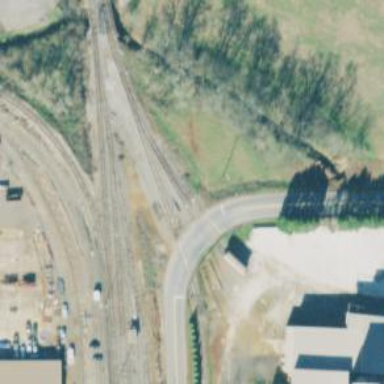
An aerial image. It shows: Wedge is used for the railway derail.